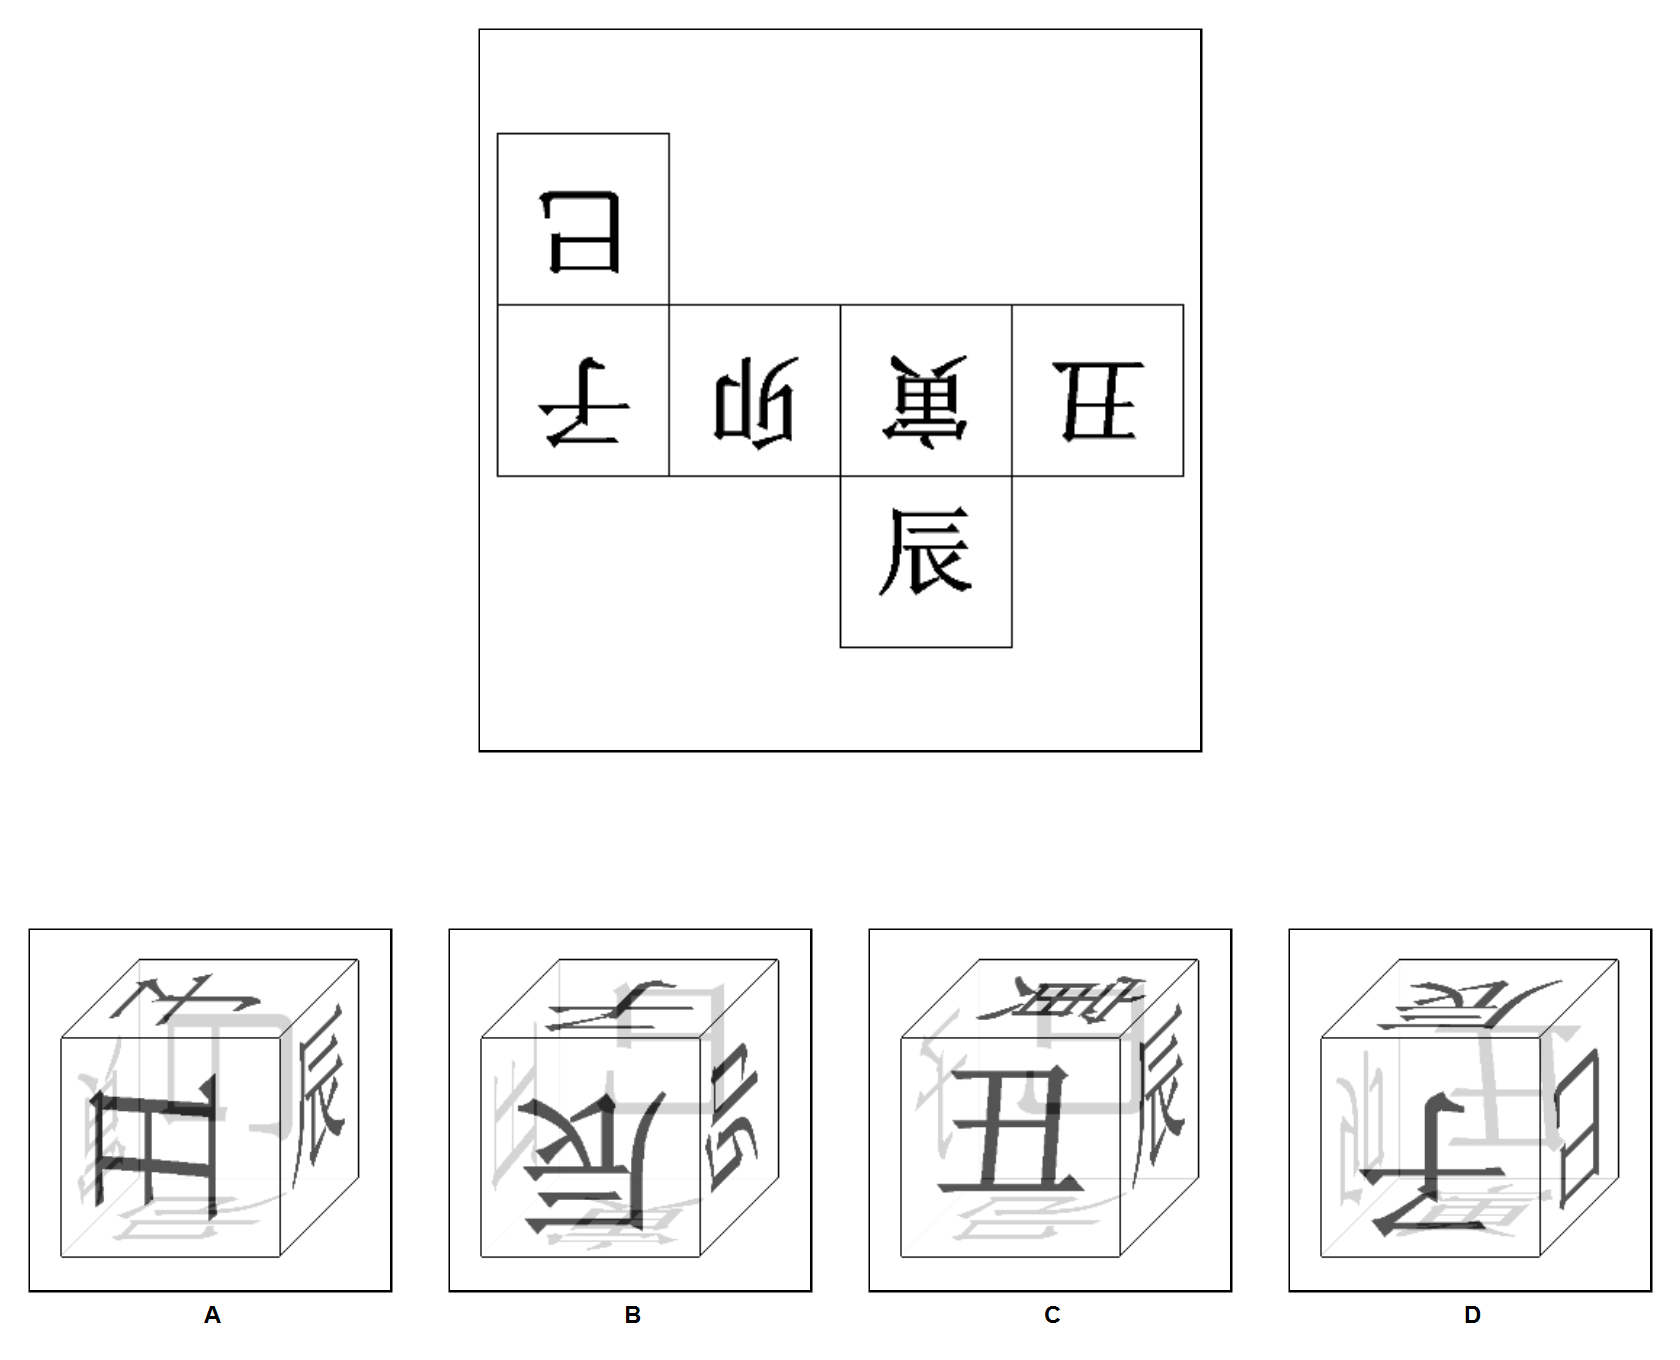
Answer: B